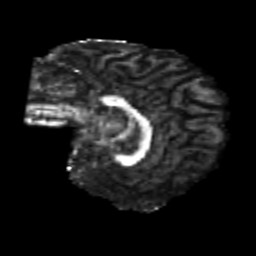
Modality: FA
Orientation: sagittal
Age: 22
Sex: female
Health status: healthy
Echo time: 0.074 s